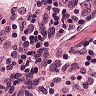
Metastatic tissue present: no